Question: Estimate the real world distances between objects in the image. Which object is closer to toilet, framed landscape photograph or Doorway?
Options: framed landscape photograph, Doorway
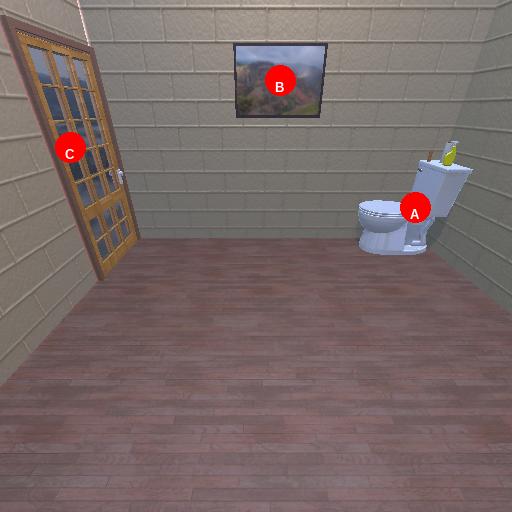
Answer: framed landscape photograph